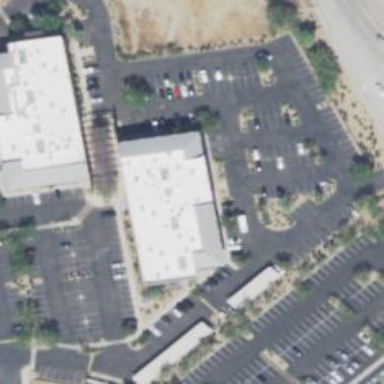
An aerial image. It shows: Healthcare clinic.